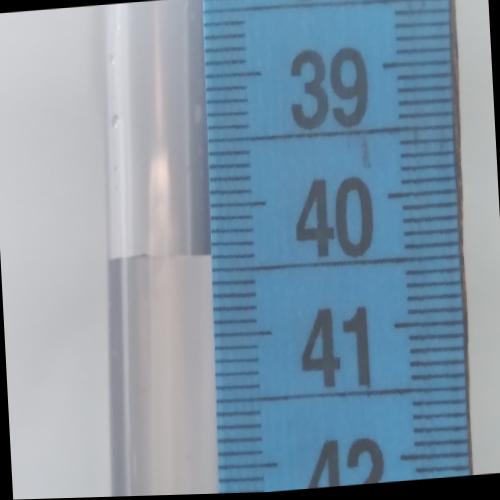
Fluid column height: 40.4 cm